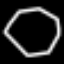
Label: octagon